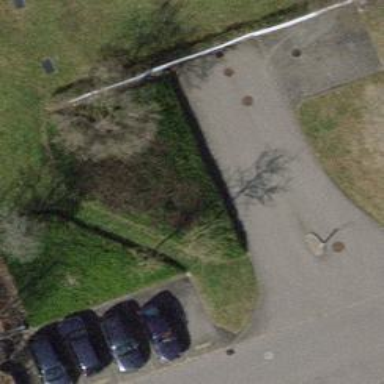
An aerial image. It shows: Parking entrance.